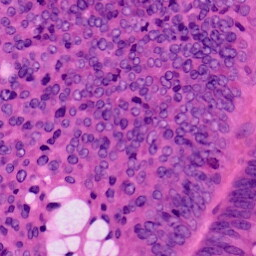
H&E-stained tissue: Colon